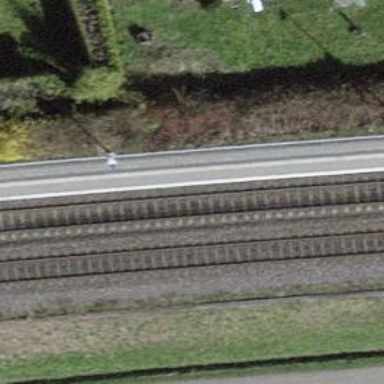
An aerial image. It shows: Stop position for public transport on the railway.